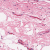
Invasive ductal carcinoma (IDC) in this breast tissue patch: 0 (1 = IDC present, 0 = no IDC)